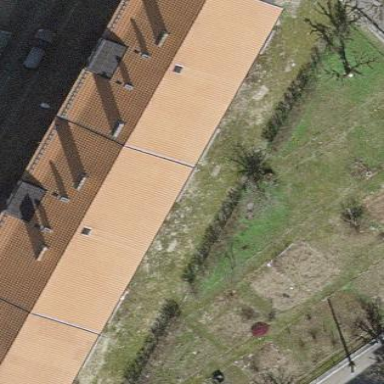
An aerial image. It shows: Hipped-roof building with apartments.